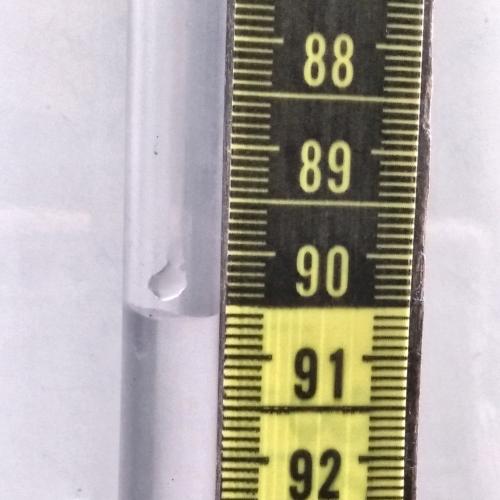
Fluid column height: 90.6 cm